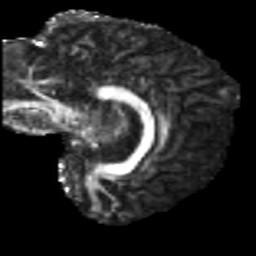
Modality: FA
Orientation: sagittal
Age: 46
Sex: male
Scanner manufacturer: siemens
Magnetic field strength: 3 T
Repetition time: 5 s
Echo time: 0.092 s